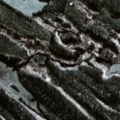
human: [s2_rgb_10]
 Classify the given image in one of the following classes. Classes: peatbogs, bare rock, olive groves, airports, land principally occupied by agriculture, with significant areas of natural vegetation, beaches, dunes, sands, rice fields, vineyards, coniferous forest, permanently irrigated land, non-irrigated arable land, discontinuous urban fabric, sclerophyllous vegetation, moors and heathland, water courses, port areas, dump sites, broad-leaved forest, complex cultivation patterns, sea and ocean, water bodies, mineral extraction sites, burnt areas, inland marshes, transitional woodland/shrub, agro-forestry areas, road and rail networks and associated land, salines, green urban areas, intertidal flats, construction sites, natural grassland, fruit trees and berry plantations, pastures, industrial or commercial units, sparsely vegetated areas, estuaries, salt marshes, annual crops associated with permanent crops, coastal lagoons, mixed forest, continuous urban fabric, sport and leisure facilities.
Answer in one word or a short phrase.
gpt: coniferous forest, transitional woodland/shrub, peatbogs, water bodies